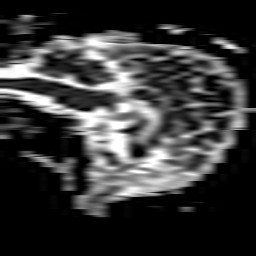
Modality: ADC
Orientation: sagittal
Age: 54
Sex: male
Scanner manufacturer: philips
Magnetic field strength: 3 T
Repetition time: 3.744 s
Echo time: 0.05989 s